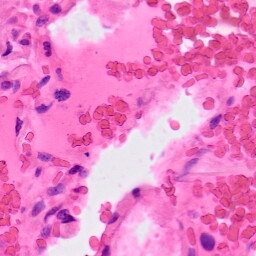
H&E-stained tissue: Lung